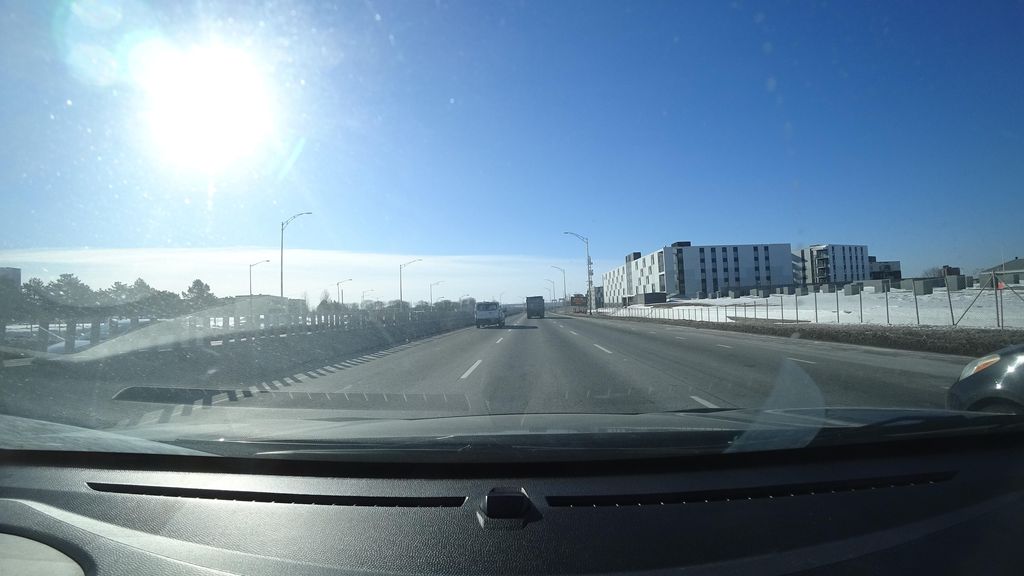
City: quebec_city